Question: I am using the jQuery library Nanoscroller to get the content div to scroll if it has a lot of content in there, and it does this fine. However, the problem I have is that the browser window still has a major scroll button on it (ie. the regular one on the right of a page).
What I want is for the header to be at the top, the footer to be at the bottom, and for the content to always take up whatever available height is remaining in the browser window. Such that the only scroll buttons will be the Nanoscroller ones within the content div. What I want is something like this:

The code I am using is this:
'''
<body>
<div id="container">
<div id="header">
header
</div>
<div id="mycontent" class="nano">
<div class="content">
my content
</div>
</div>
<div id="footer">
footer
</div>
</div>
</body>
'''
With this css:
'''
html, body {
margin: 0;
padding: 0;
}
#container {
margin: 0;
}
#header {
text-align:center;
background: #777;
color:#fff;
height:50px;
}
#mycontent {
background-color:red;
}
#footer {
background-color:blue;
clear:both;
height: 50px;
}
'''
I have tried various combinations of making the position fixed for the header and footer, the height set to 100% of the mycontent div, ect and still no joy. I always seem to end up with a little bit too much of the page, such that I'm getting that major scroll bar appearing.
Any thoughts are welcome, thanks.
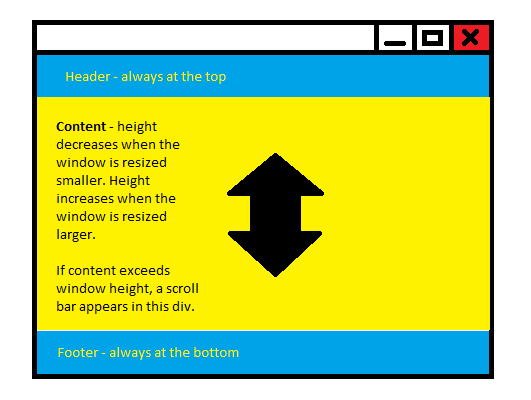
Answer: Use 'position: fixed' instead:
'''
#footer {
position: fixed;
background-color: blue;
width: 100%;
height: 50px;
bottom: 0;
}
body {
overflow-y: hidden;
#mycontent {
overflow-y: auto;
}
'''